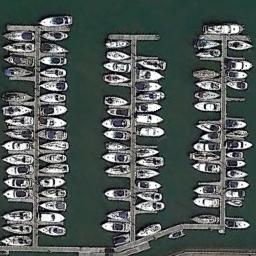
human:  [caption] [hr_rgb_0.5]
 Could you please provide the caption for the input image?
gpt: Many yachts are neatly arranged on the sea side of the harbor .

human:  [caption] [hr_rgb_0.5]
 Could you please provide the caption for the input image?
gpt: The harbor has lots of neatly docked boats and the color of the waters is green .

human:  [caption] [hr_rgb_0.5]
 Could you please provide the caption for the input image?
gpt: There is little traffic on the road near the harbor .

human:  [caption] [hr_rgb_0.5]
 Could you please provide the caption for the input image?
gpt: There are many ships in the harbor .

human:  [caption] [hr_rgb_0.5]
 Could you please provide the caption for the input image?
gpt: There are many ships docked neatly at the harbor .